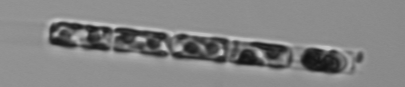
Label: Guinardia_delicatula_TAG_internal_parasite